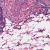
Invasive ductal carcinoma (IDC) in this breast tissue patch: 1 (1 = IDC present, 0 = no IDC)